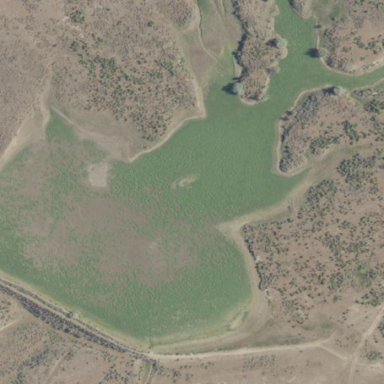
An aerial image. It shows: Reservoir area.